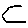
Label: hexagon